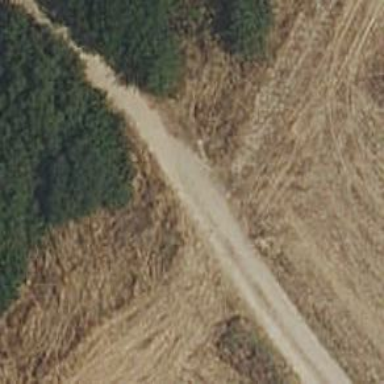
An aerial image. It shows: Track road with bridge.